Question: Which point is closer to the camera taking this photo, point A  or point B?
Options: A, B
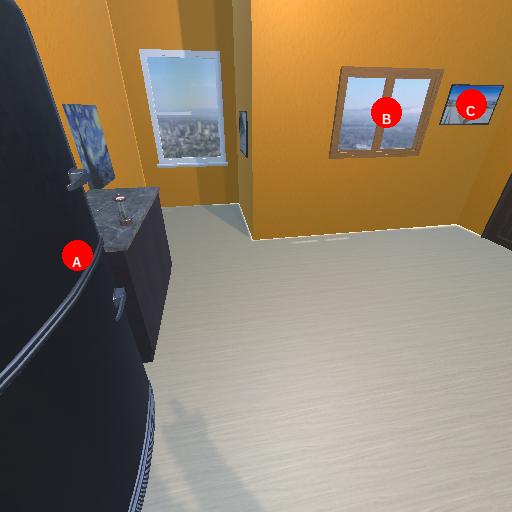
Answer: A